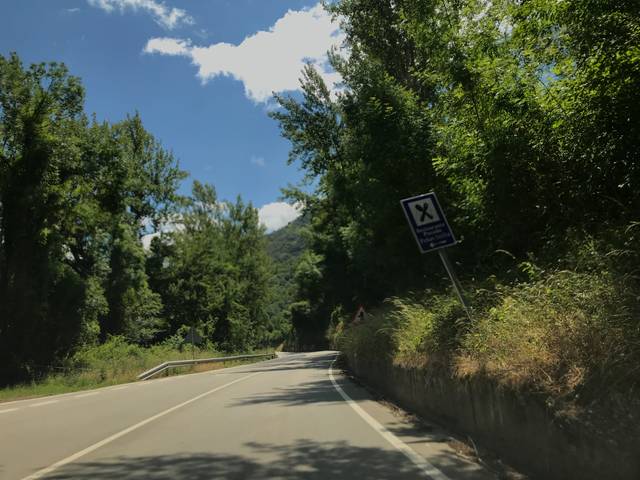
Region: Spain
Coordinates: 43.154, -4.683